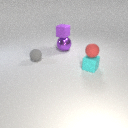
large purple metal sphere behind small cyan rubber cube